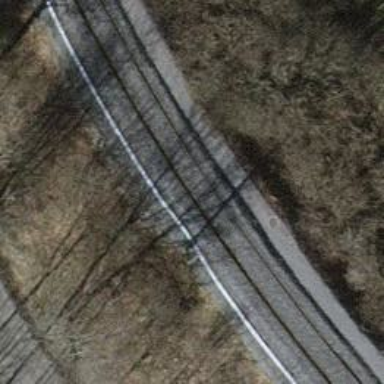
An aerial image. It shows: Catenary mast for power lines.